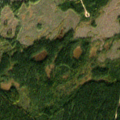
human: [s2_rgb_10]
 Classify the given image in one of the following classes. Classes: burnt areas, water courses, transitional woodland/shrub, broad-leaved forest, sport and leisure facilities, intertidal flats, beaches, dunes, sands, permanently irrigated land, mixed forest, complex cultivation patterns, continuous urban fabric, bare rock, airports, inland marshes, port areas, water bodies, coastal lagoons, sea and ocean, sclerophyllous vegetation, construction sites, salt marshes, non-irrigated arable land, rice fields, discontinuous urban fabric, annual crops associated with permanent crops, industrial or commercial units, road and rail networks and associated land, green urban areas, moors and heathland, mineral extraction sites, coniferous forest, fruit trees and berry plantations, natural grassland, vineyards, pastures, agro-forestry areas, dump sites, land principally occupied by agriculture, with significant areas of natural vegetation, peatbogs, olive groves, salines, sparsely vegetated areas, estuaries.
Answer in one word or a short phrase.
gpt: coniferous forest, transitional woodland/shrub